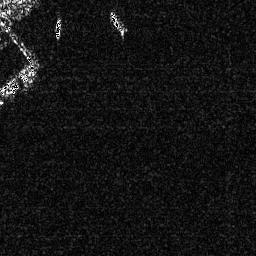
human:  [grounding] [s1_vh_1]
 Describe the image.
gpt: In the satellite image, there is  <ref>1 small ship </ref> <box>[[42, 3, 49, 13, 0]]</box> located at top,  <ref>2 small ship </ref> <box>[[21, 5, 23, 15, 0], [8, 23, 15, 31, 0]]</box> located at top left,  <ref>1 small ship </ref> <box>[[0, 31, 6, 37, 0]]</box> located at left.